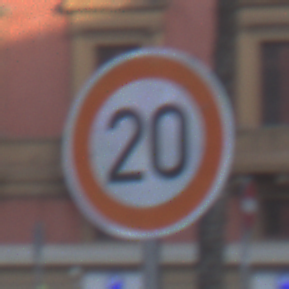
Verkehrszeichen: Geschwindigkeit20
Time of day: SunriseSunset
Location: Outdoor (Urban)
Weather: PartlyCloudy
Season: NotSpecified
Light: Natural